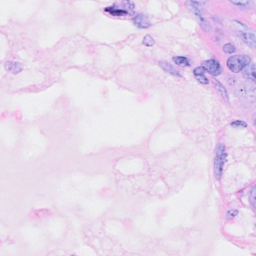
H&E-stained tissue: Breast